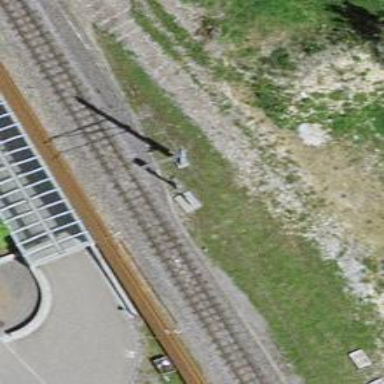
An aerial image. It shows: Narrow-gauge railway track electrified by contact line.